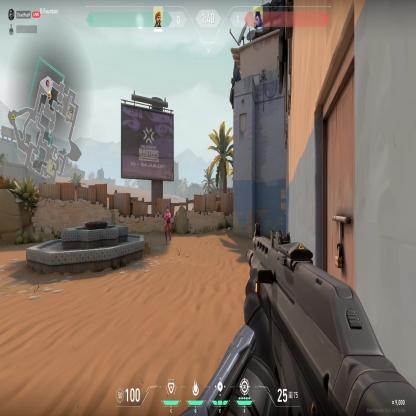
Label: enemy